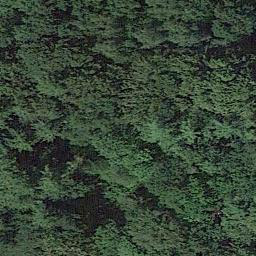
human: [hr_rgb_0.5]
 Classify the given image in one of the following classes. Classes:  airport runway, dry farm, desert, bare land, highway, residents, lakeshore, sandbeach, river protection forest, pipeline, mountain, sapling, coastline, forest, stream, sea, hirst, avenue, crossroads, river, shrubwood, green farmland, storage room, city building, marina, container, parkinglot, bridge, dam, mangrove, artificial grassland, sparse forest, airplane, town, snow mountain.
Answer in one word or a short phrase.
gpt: forest